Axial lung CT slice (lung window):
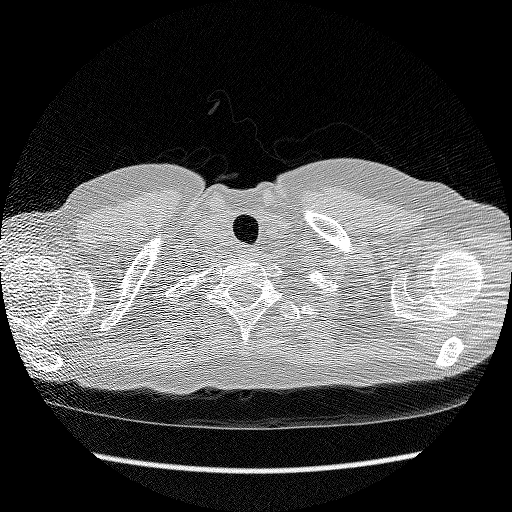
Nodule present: no